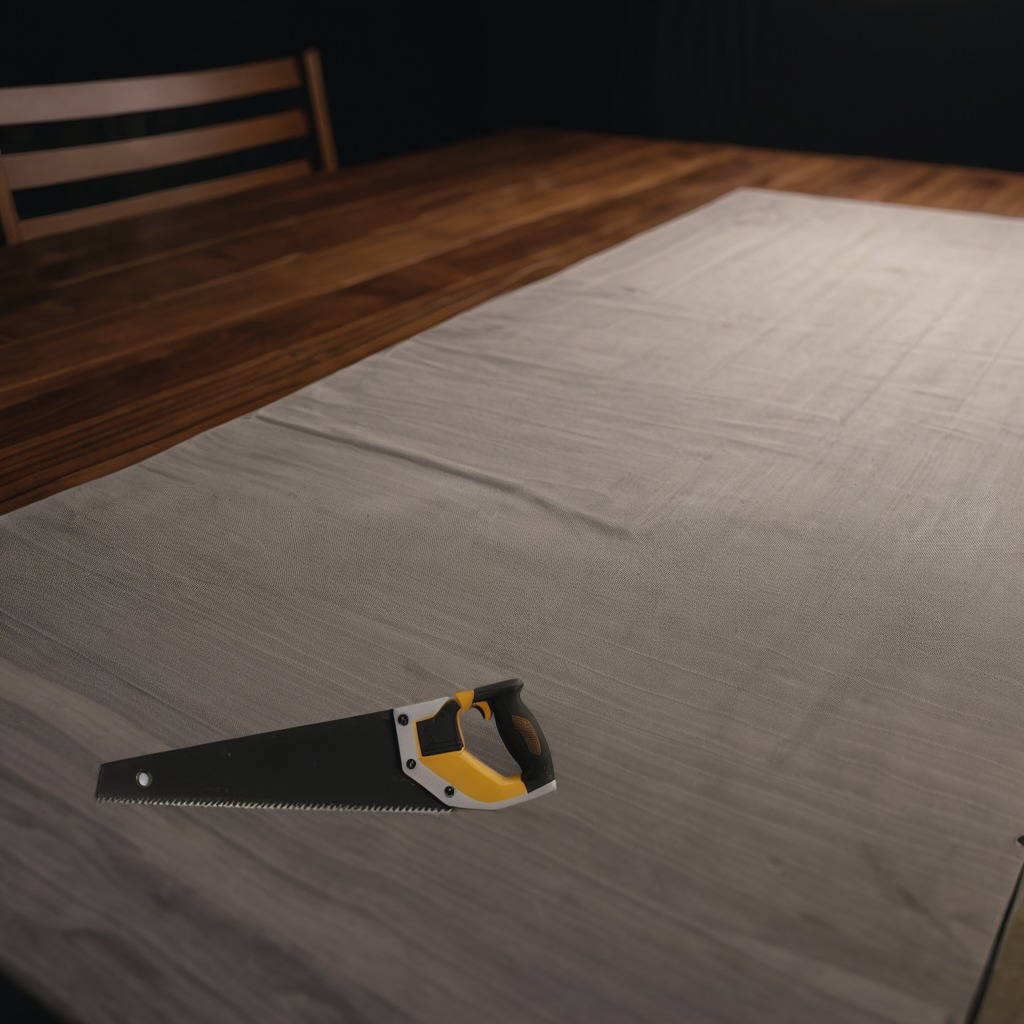
A metal saw lying on a wooden table inside a workshop at night dim ambient light soft shadows worn but beneath the cloth